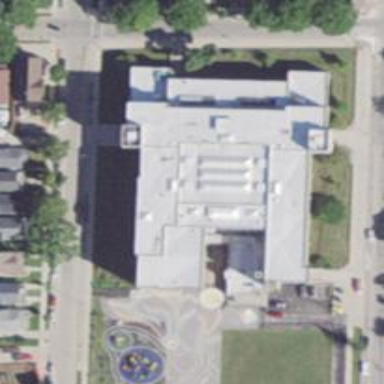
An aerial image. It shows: School.